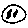
Label: moon